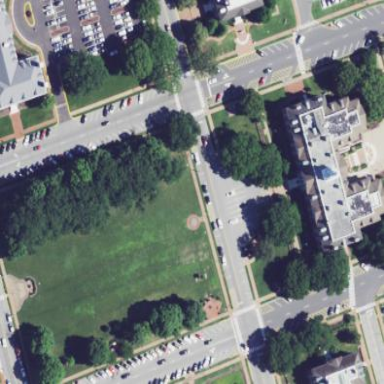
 known as attraction to tourists. It features landscaped gardens and monument in leafy expanse."